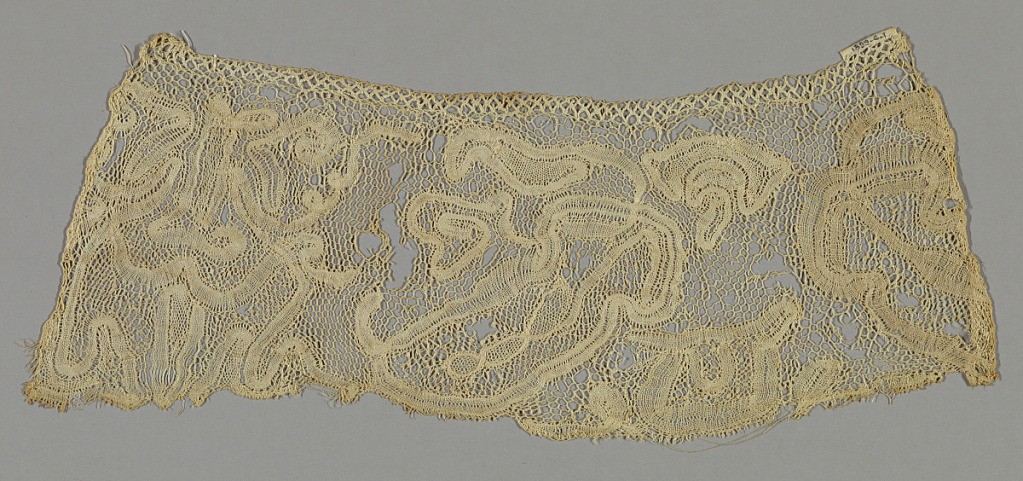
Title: Fragment
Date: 17th century
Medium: linen Technique: bobbin lace, discontinuous tape
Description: Fragment has a loosely-worked meandering ribbon-like design.